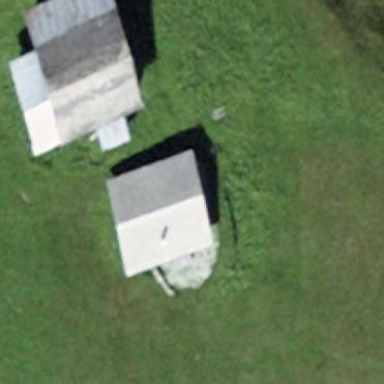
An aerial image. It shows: Shed building.